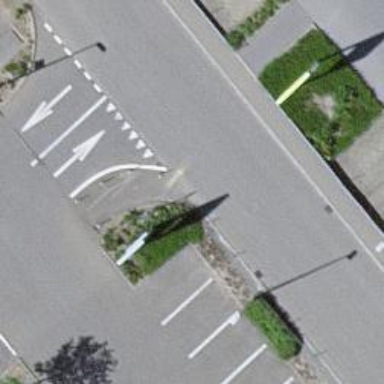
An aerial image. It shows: Bus stop with designated stop position for public transport.